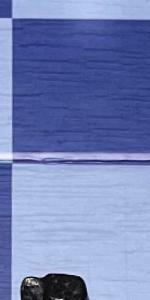
Label: Empty